Question: Count the number of objects in the diagram.
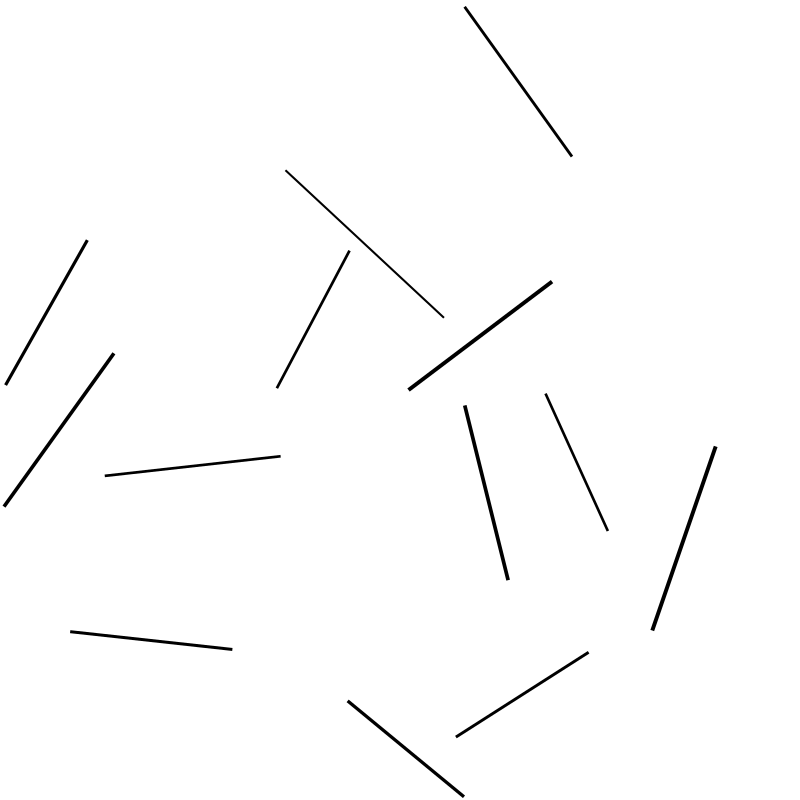
Answer: 13